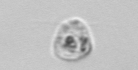
Label: Amoeba